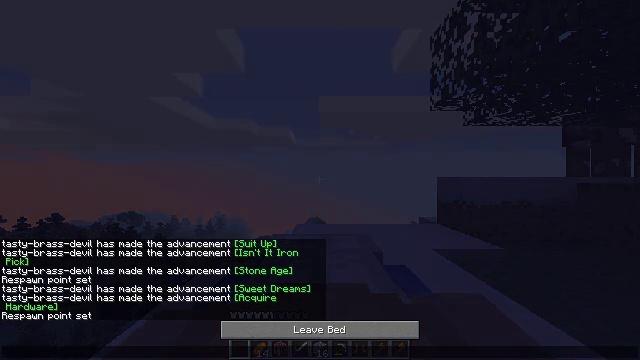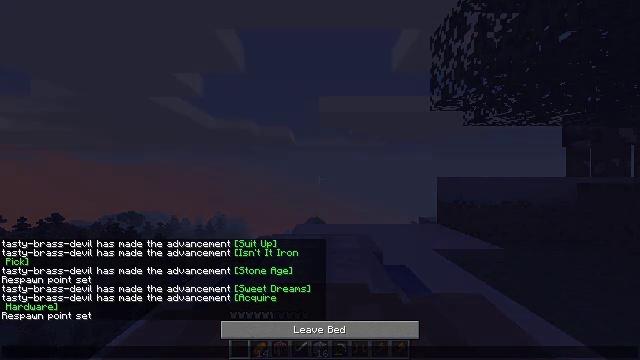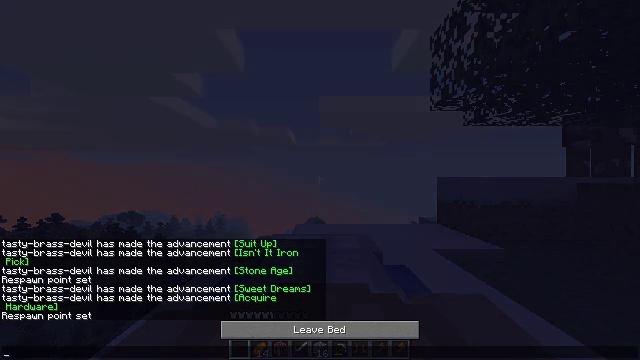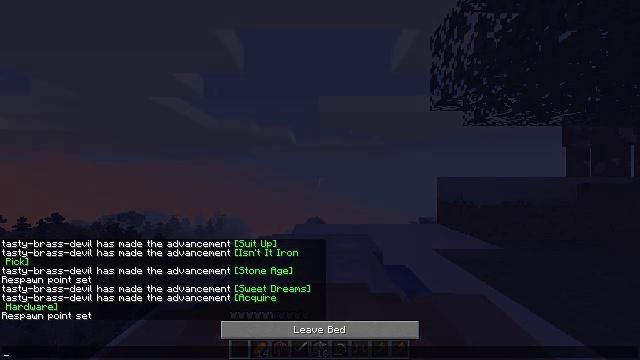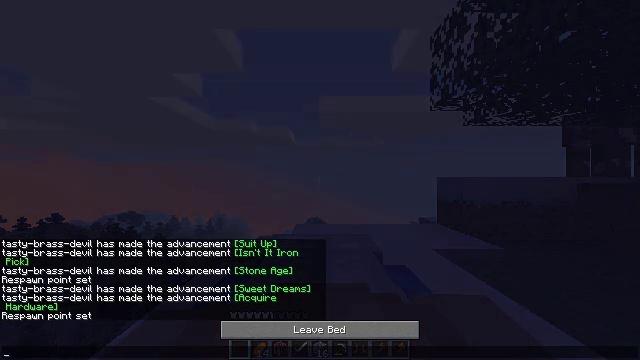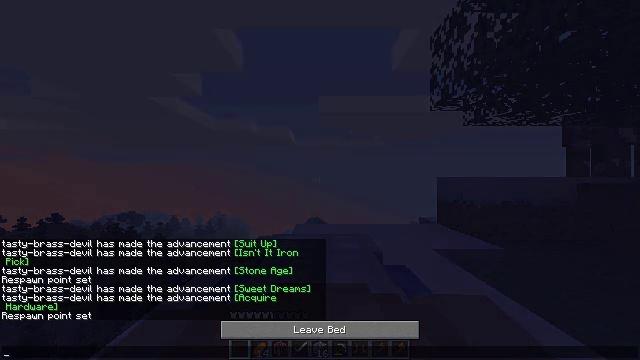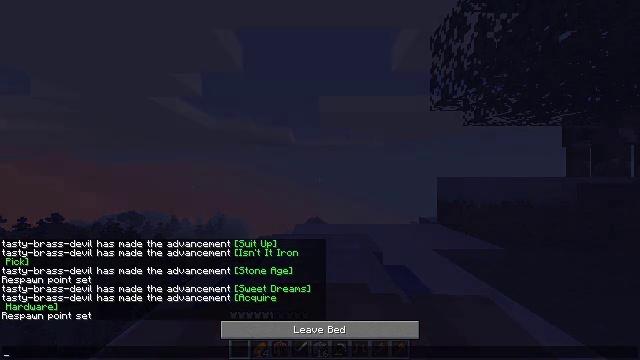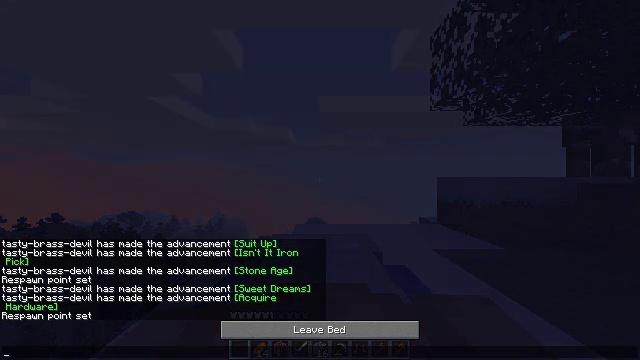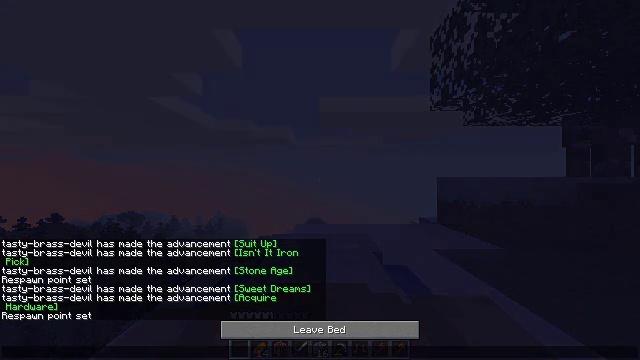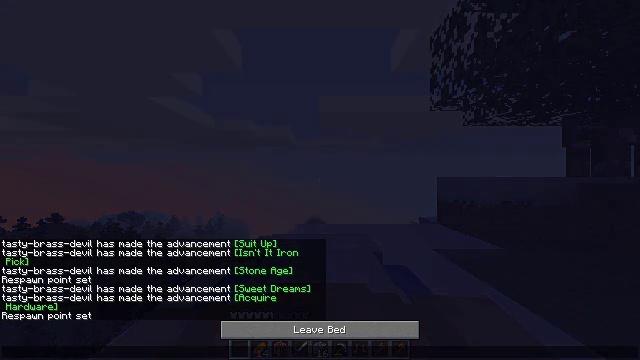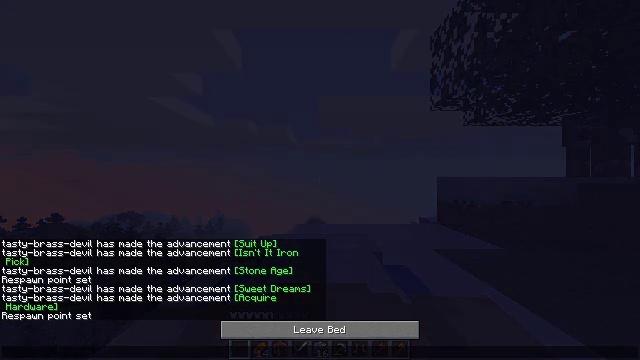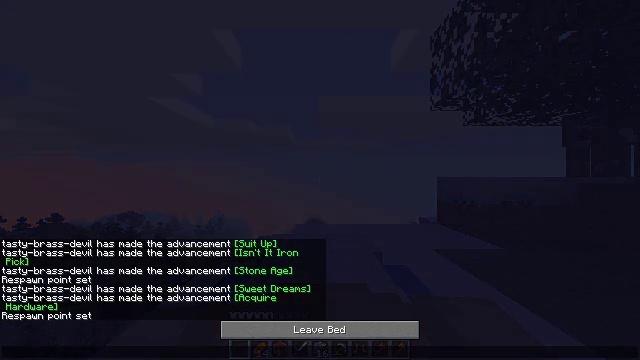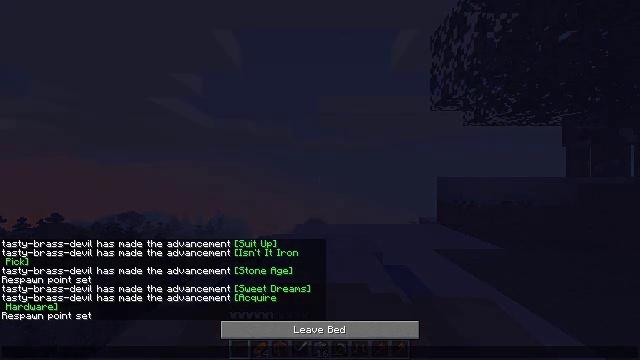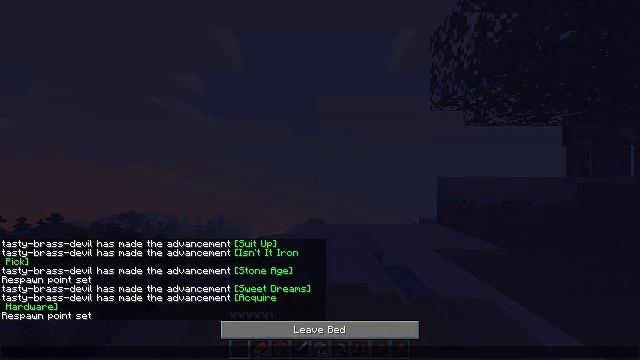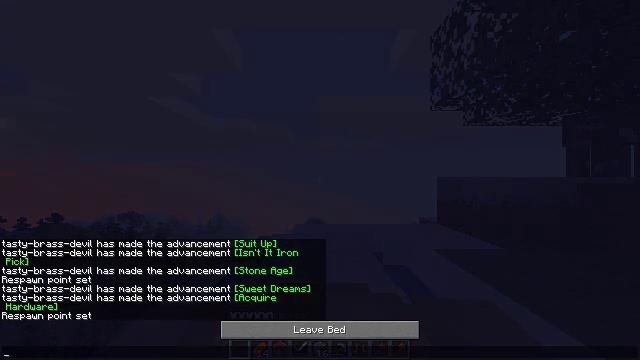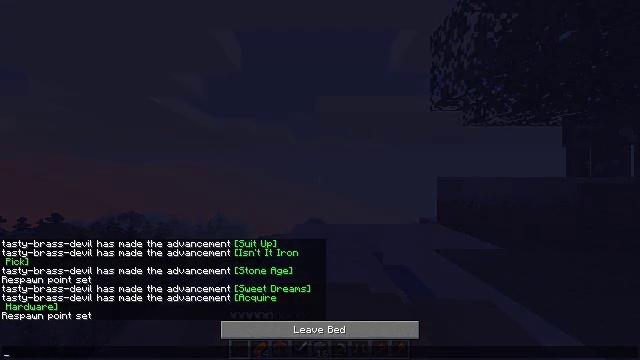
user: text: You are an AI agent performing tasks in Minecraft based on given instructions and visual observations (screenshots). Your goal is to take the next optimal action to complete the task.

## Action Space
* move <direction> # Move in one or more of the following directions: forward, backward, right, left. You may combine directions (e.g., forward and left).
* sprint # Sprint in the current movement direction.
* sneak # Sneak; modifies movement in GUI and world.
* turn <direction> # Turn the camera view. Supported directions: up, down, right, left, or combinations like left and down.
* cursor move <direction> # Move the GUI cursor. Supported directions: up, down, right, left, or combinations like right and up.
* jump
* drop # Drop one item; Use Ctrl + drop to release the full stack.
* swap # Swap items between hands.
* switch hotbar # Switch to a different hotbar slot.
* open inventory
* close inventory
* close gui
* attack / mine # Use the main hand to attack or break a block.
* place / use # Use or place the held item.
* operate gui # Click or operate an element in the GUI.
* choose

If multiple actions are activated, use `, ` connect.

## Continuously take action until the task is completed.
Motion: motion action
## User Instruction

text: Break the blue bed to move it.
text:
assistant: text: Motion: no_op
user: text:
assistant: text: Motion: no_op
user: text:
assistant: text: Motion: no_op
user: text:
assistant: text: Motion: no_op
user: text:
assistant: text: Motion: no_op
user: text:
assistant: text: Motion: no_op
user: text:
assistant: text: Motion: no_op
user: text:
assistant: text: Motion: no_op
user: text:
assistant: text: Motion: no_op
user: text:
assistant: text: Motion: no_op
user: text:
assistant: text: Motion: no_op
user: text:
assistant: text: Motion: no_op
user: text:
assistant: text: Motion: no_op
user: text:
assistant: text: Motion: no_op
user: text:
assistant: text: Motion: no_op
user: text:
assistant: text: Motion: no_op
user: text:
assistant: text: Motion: no_op
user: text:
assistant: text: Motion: no_op
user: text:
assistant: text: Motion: no_op
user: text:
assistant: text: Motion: close gui
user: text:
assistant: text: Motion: no_op
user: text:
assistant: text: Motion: no_op
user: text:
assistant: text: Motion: no_op
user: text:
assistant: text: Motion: no_op
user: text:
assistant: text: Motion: no_op
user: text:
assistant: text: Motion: no_op
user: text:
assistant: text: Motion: no_op
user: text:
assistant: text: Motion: no_op
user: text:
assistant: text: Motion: no_op
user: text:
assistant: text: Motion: no_op